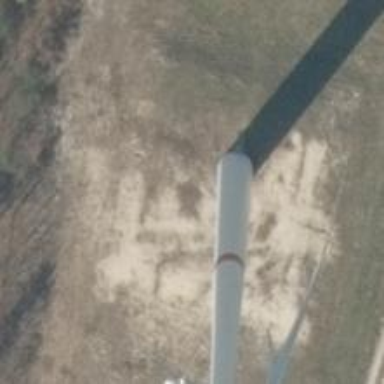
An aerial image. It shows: Wind generator powered by horizontal-axis wind turbine.